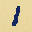
Label: 1